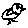
Label: bird